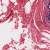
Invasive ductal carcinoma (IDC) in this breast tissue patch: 0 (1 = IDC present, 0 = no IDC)